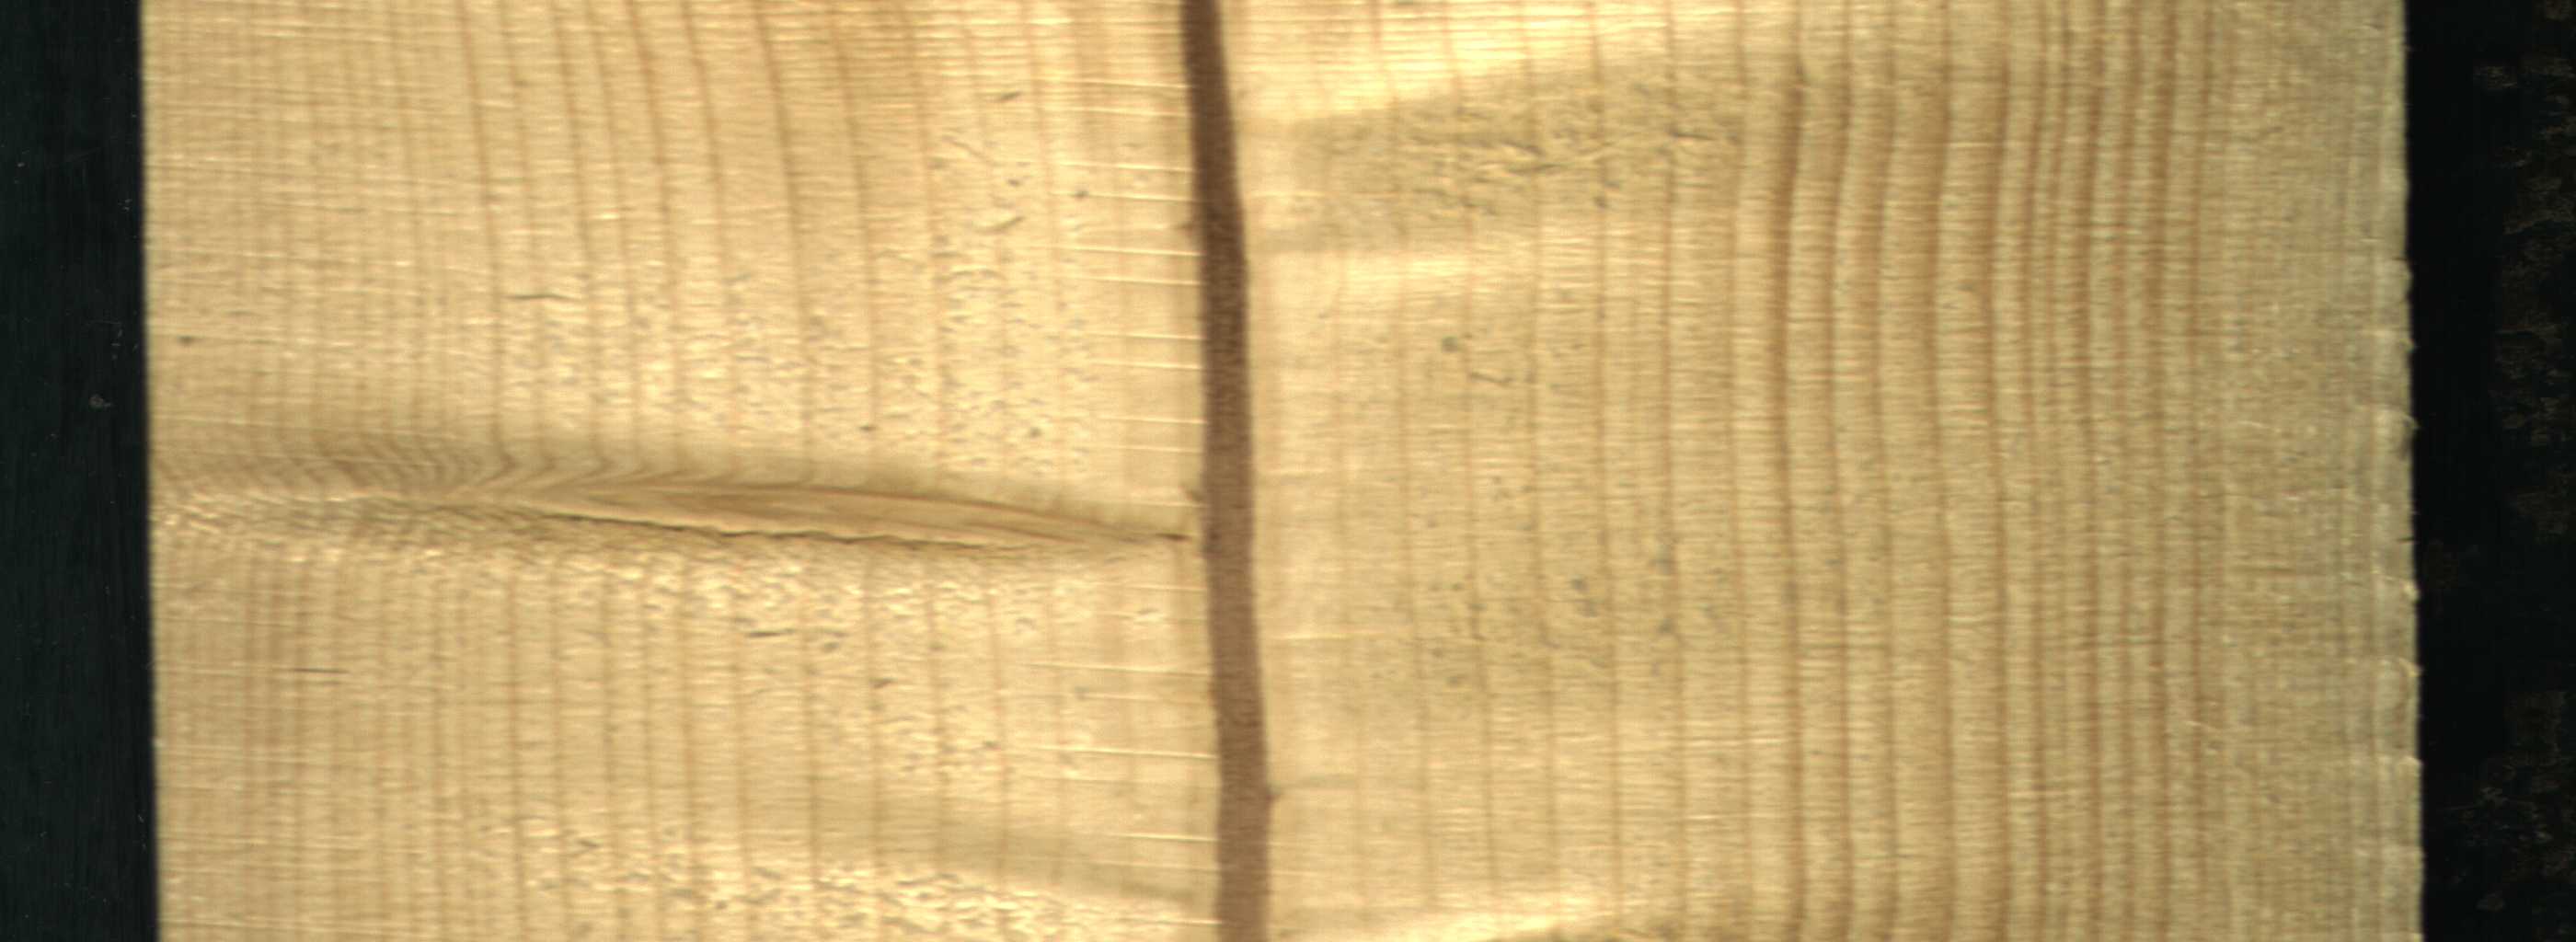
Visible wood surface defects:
Marrow
Live_Knot